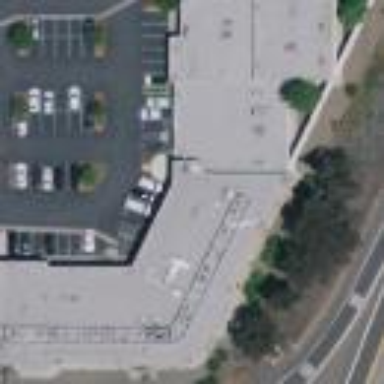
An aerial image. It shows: Commercial building of retail type.